Aerial crown-view tile of a tropical tree (Barro Colorado Island, Panama), acquired 20250616:
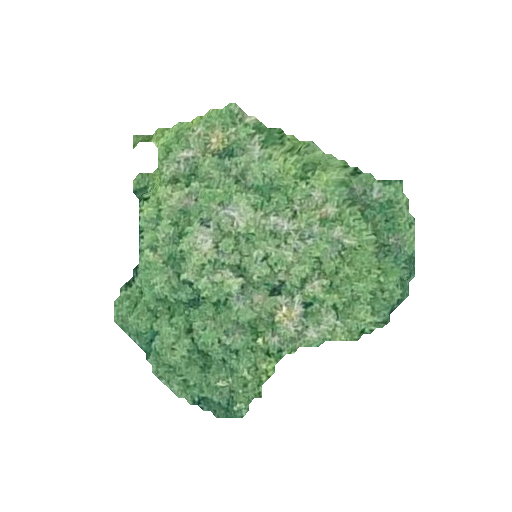
Species: Prioria copaifera
GBIF accepted scientific name: Prioria copaifera
Crown area: 89.717 m²